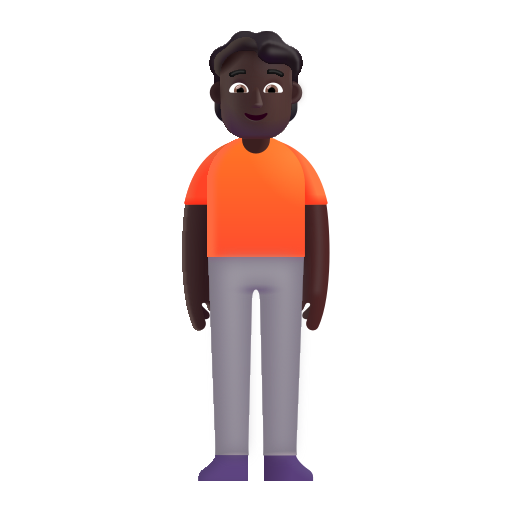
person standing color dark